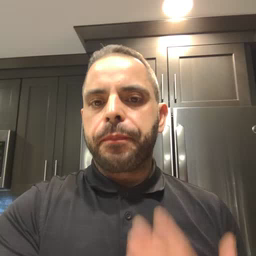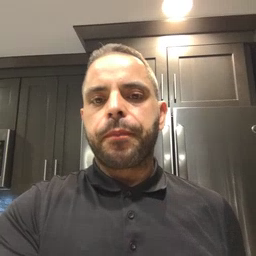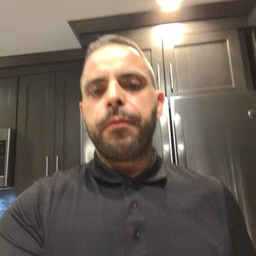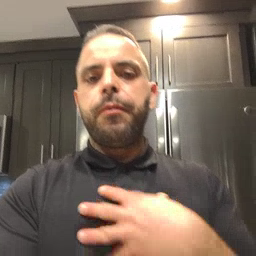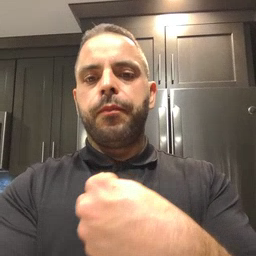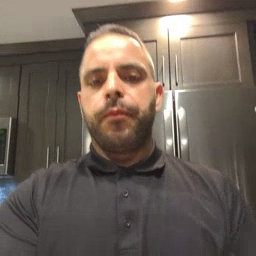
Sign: white